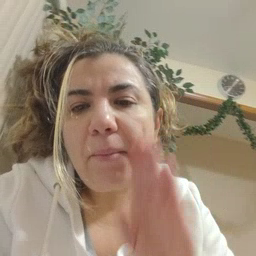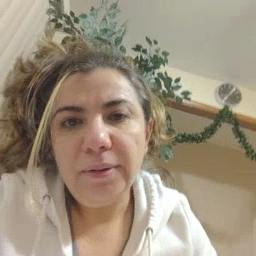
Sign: brown